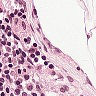
Metastatic tissue present: no